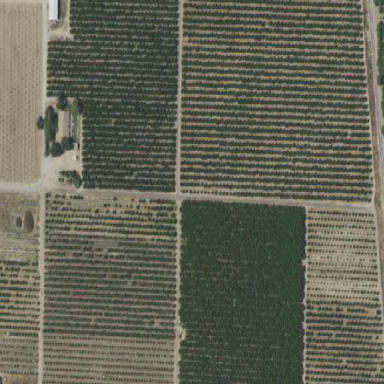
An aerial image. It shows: Orchard.